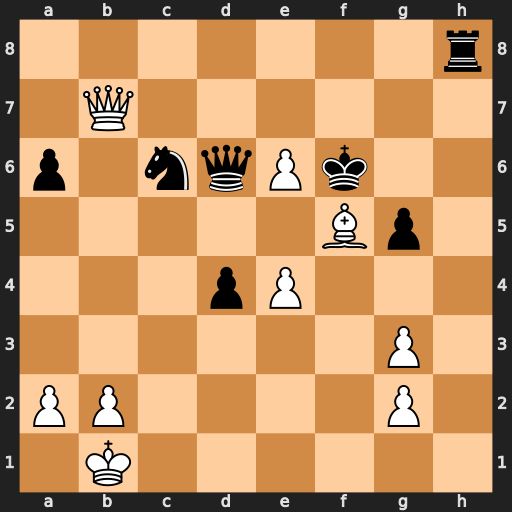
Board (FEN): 7r/1Q6/p1nqPk2/5Bp1/3pP3/6P1/PP4P1/1K6
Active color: w
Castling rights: -
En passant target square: -
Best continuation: Qf7+ Ke5 Qg7#